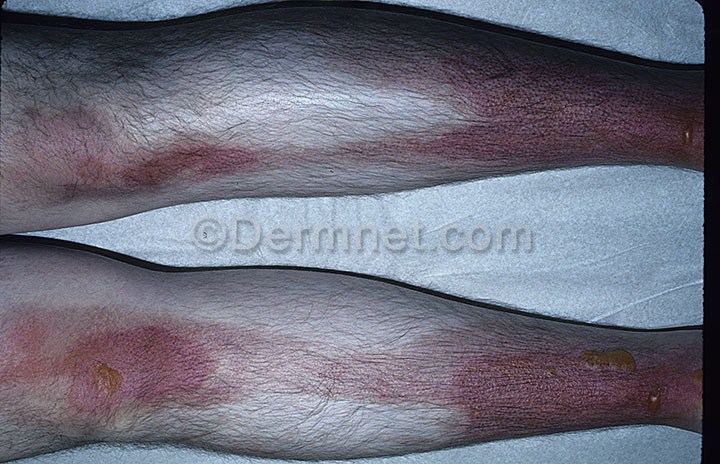
Disease: Poison Ivy Photos and other Contact Dermatitis